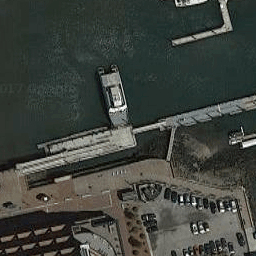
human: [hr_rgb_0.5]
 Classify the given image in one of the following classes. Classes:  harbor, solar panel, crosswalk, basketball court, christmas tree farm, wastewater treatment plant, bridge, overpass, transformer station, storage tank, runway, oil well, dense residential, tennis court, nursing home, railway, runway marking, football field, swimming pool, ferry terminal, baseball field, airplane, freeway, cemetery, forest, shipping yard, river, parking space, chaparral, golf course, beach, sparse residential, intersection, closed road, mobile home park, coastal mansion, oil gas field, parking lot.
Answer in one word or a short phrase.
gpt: ferry terminal